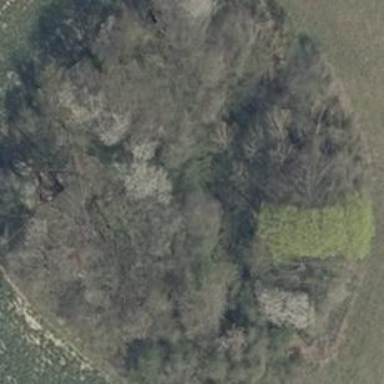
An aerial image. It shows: Mixed leaf-type forest area.